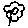
Label: flower